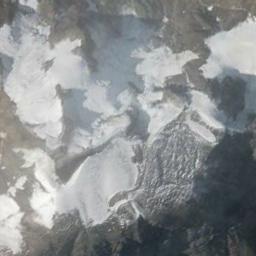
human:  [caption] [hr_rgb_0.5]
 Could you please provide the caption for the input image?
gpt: There is a lot of snow on the snowberg .

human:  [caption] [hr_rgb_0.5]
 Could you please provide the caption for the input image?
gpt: The snow berg is consist of bare land and white snow .

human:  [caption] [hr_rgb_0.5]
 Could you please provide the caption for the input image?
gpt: White snow and brown bare ground intersect on the snow mountain .

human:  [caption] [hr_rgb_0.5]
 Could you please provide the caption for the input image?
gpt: The snowberg is partly covered with snow and ice and the color of the mountain is brown .

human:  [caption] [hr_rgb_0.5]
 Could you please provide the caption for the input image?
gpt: There are much snow and some bare land on the snowberg .